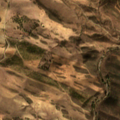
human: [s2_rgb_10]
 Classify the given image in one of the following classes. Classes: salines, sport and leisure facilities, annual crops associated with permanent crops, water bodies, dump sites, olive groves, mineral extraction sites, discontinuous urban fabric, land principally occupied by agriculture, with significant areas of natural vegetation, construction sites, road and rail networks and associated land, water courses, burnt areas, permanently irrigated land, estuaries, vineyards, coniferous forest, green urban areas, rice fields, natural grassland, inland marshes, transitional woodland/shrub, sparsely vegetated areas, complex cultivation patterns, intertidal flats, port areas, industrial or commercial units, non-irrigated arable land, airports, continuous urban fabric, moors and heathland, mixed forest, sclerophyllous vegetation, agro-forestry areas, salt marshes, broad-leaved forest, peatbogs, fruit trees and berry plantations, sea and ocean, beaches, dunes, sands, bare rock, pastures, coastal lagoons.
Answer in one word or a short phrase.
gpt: pastures, land principally occupied by agriculture, with significant areas of natural vegetation, sclerophyllous vegetation, transitional woodland/shrub